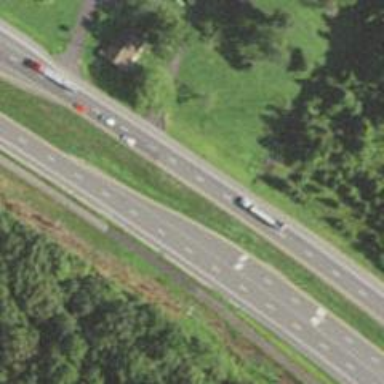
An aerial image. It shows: Asphalt trunk highway which is also expressway.